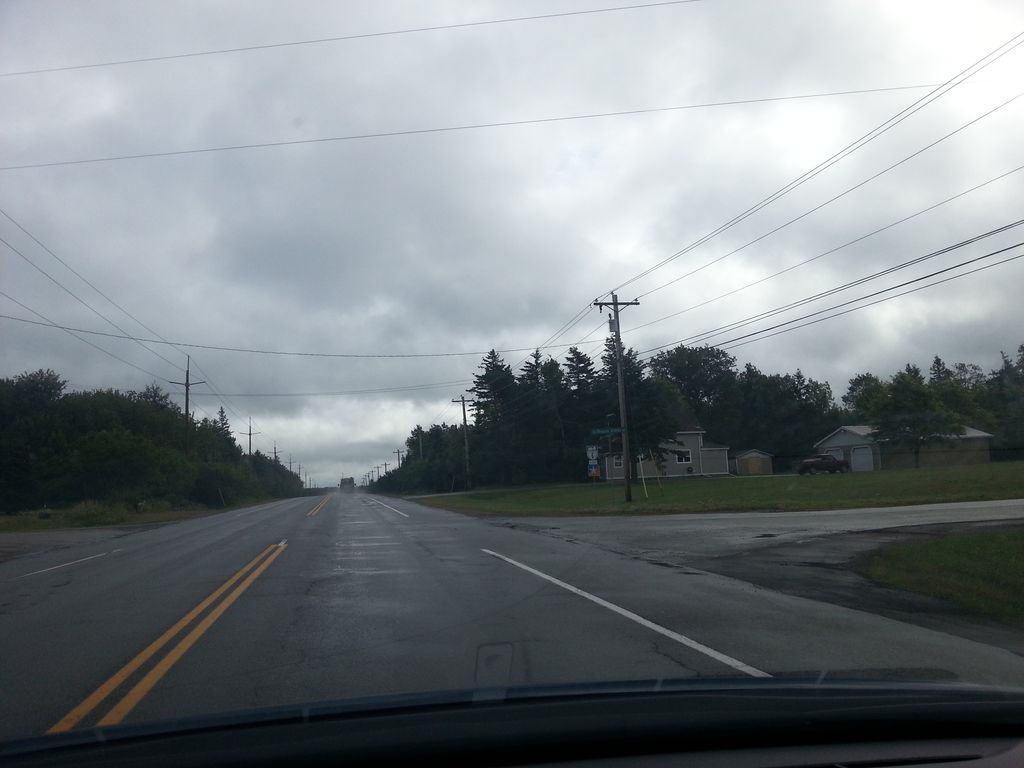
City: charlottetown